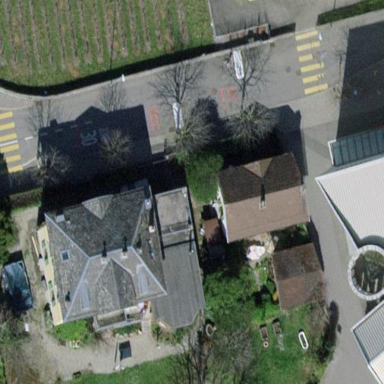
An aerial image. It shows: Detached building with hipped roof shape.